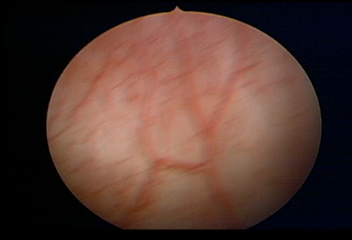
Modality: WLC
Class: Normal mucosa
Bladder cancer association: No